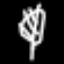
Label: leaf